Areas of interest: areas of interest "Business Office Building"
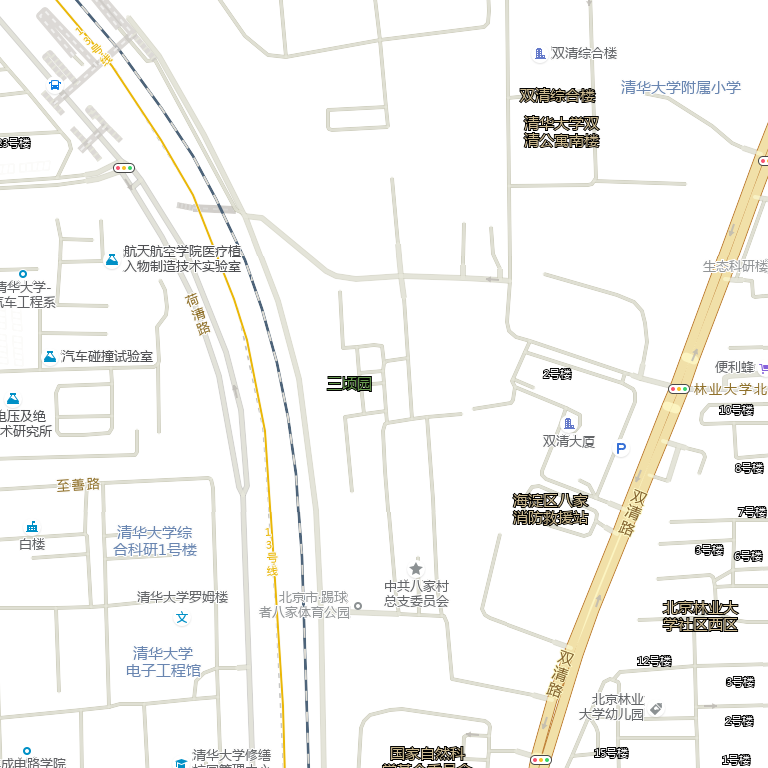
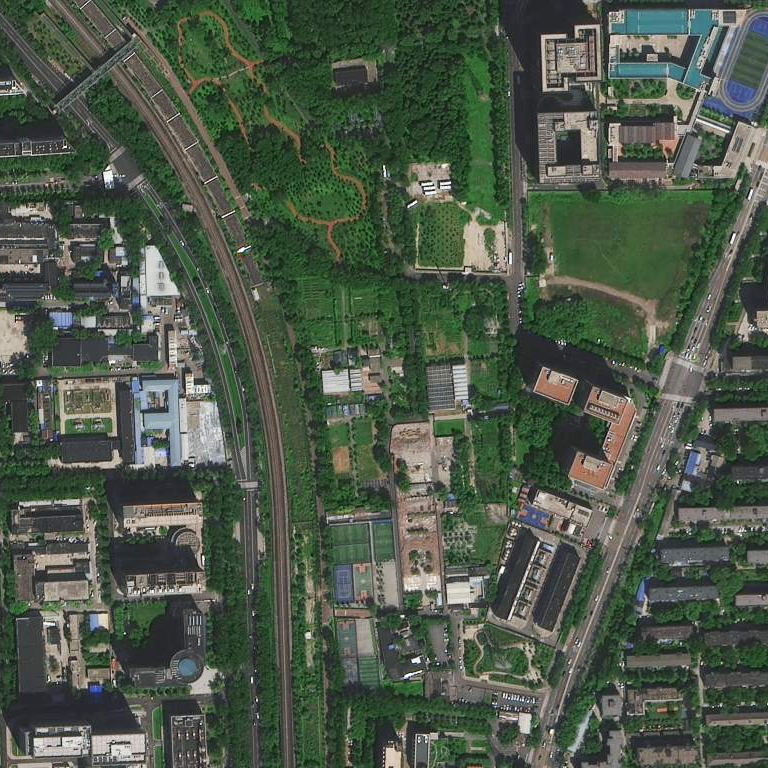